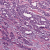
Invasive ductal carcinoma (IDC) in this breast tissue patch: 1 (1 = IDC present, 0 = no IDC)